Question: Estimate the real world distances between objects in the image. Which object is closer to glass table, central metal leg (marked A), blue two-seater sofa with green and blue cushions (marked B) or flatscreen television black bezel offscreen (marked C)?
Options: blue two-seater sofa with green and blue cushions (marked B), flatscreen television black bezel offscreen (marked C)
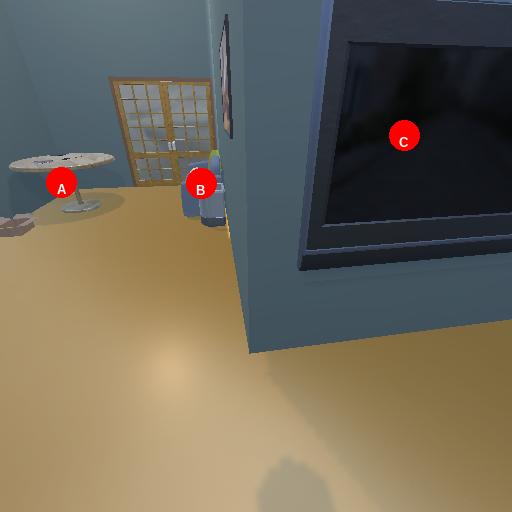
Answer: blue two-seater sofa with green and blue cushions (marked B)